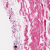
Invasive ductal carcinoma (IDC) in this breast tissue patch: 0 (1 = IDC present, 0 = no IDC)